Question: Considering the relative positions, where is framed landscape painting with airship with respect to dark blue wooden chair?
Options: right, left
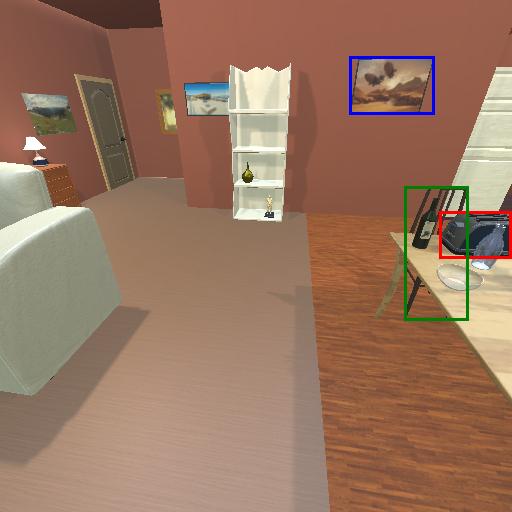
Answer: right